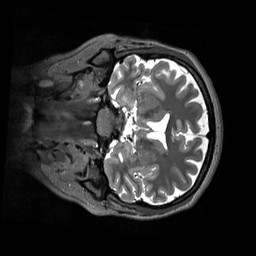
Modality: T2w
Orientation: coronal
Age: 18
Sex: male
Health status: healthy
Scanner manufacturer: siemens
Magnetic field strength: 3 T
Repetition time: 3.2 s
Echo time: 0.412 s